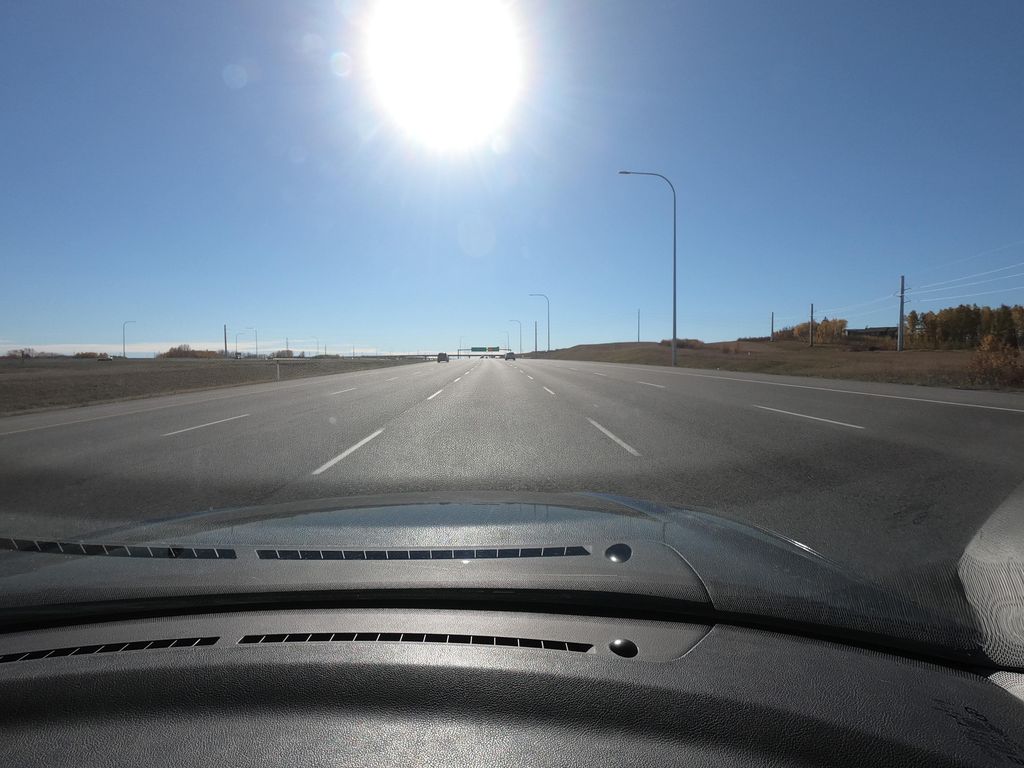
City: calgary